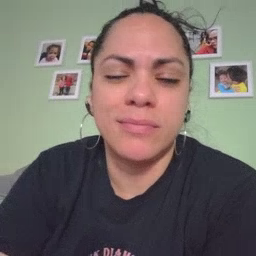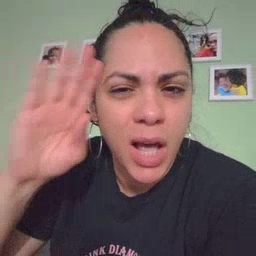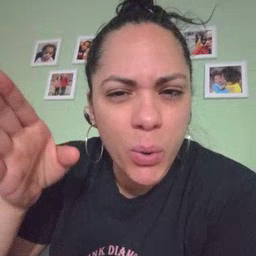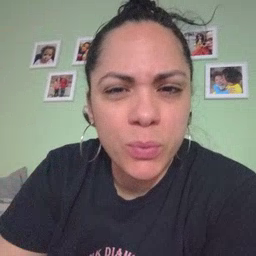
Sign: hello